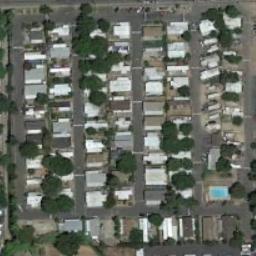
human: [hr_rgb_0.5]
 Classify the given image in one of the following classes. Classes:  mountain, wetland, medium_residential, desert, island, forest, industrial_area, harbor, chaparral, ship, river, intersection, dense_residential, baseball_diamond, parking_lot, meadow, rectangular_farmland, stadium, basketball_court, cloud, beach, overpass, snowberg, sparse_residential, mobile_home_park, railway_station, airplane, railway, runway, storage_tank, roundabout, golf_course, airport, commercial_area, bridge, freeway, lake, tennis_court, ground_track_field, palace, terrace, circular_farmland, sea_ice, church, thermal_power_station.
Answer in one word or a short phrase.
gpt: mobile_home_park